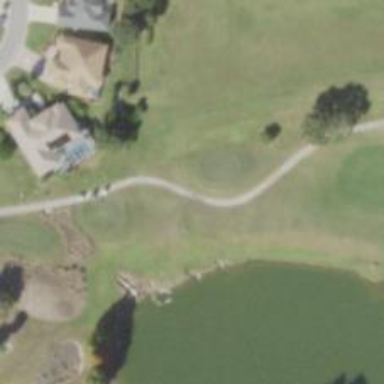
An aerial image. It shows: Path designated for golf carts.